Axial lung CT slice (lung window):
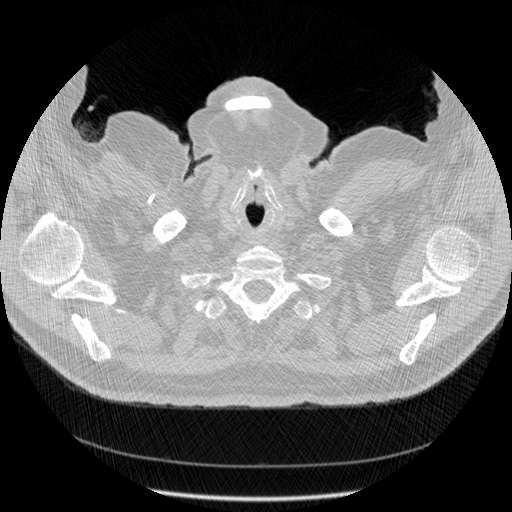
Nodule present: no